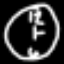
Label: clock